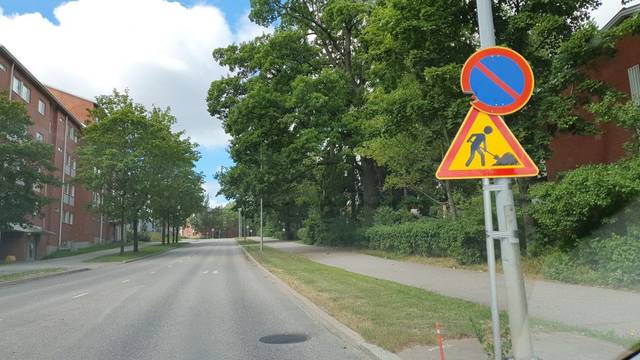
Region: Finland
Coordinates: 60.228, 24.823